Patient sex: M
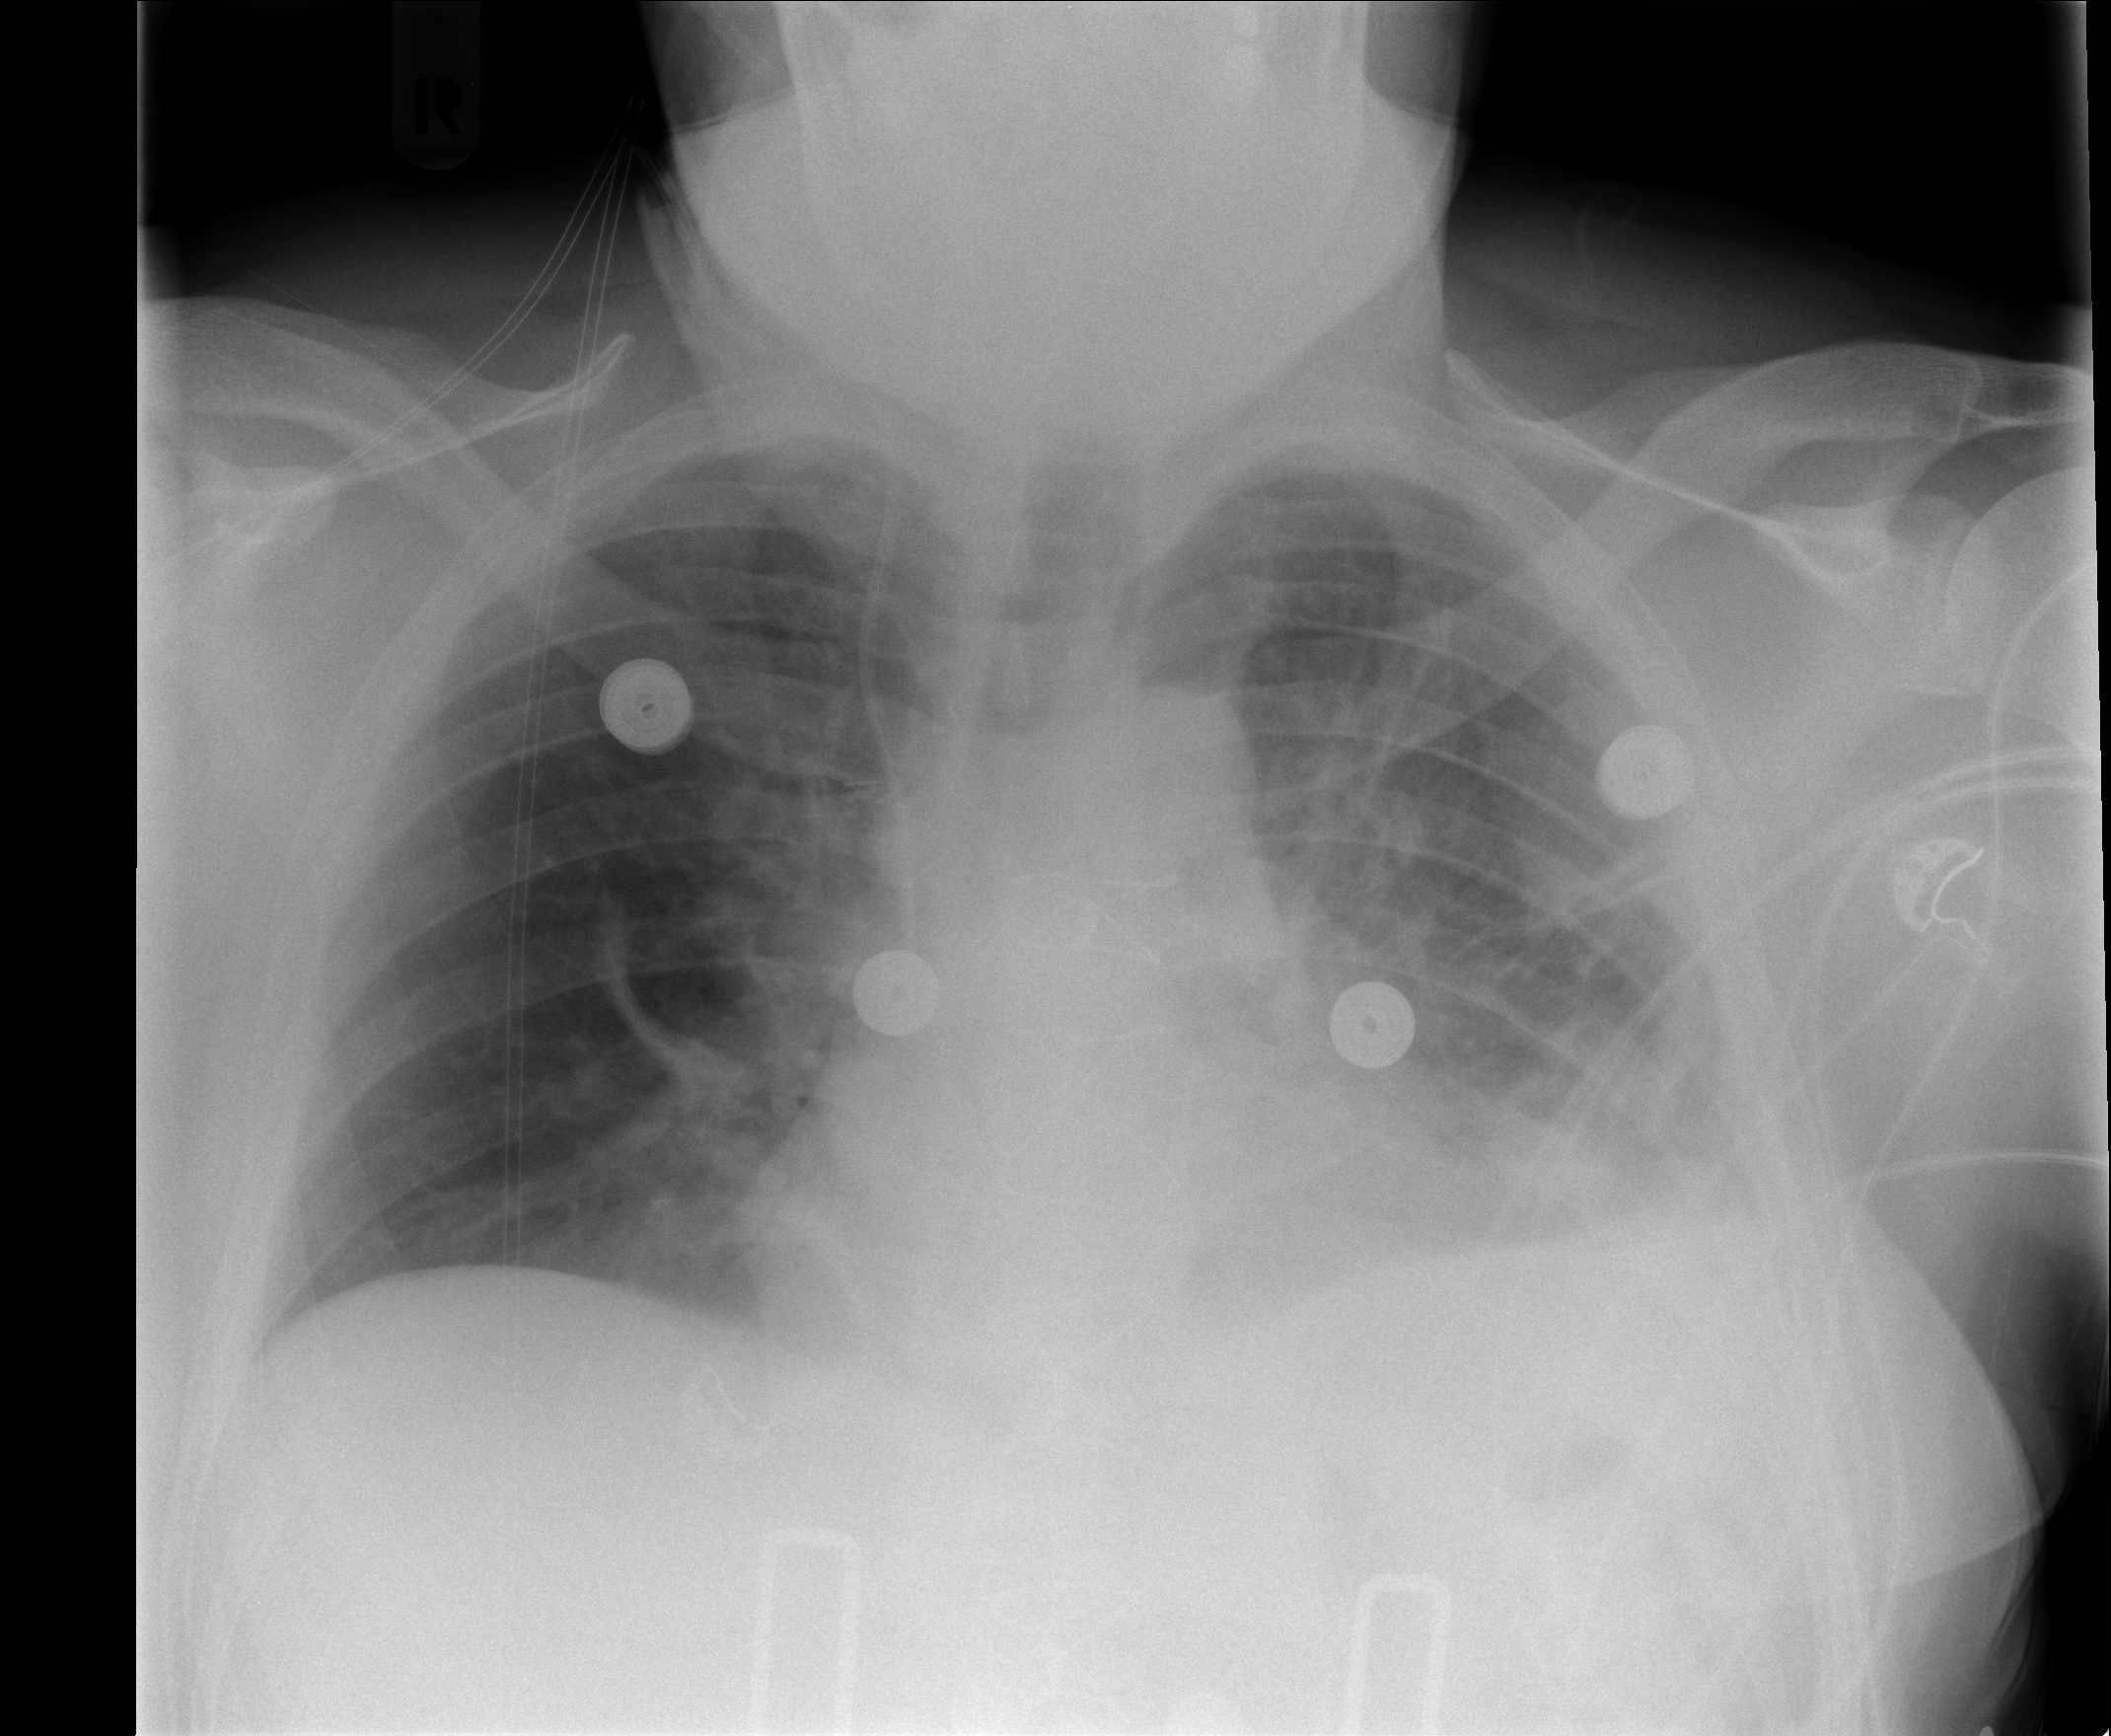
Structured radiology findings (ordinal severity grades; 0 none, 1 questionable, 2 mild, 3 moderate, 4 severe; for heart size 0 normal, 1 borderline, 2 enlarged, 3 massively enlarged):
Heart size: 2
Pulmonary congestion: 2
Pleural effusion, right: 0
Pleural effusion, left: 2
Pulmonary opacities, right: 0
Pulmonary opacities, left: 0
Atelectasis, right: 2
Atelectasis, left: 2